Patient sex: M
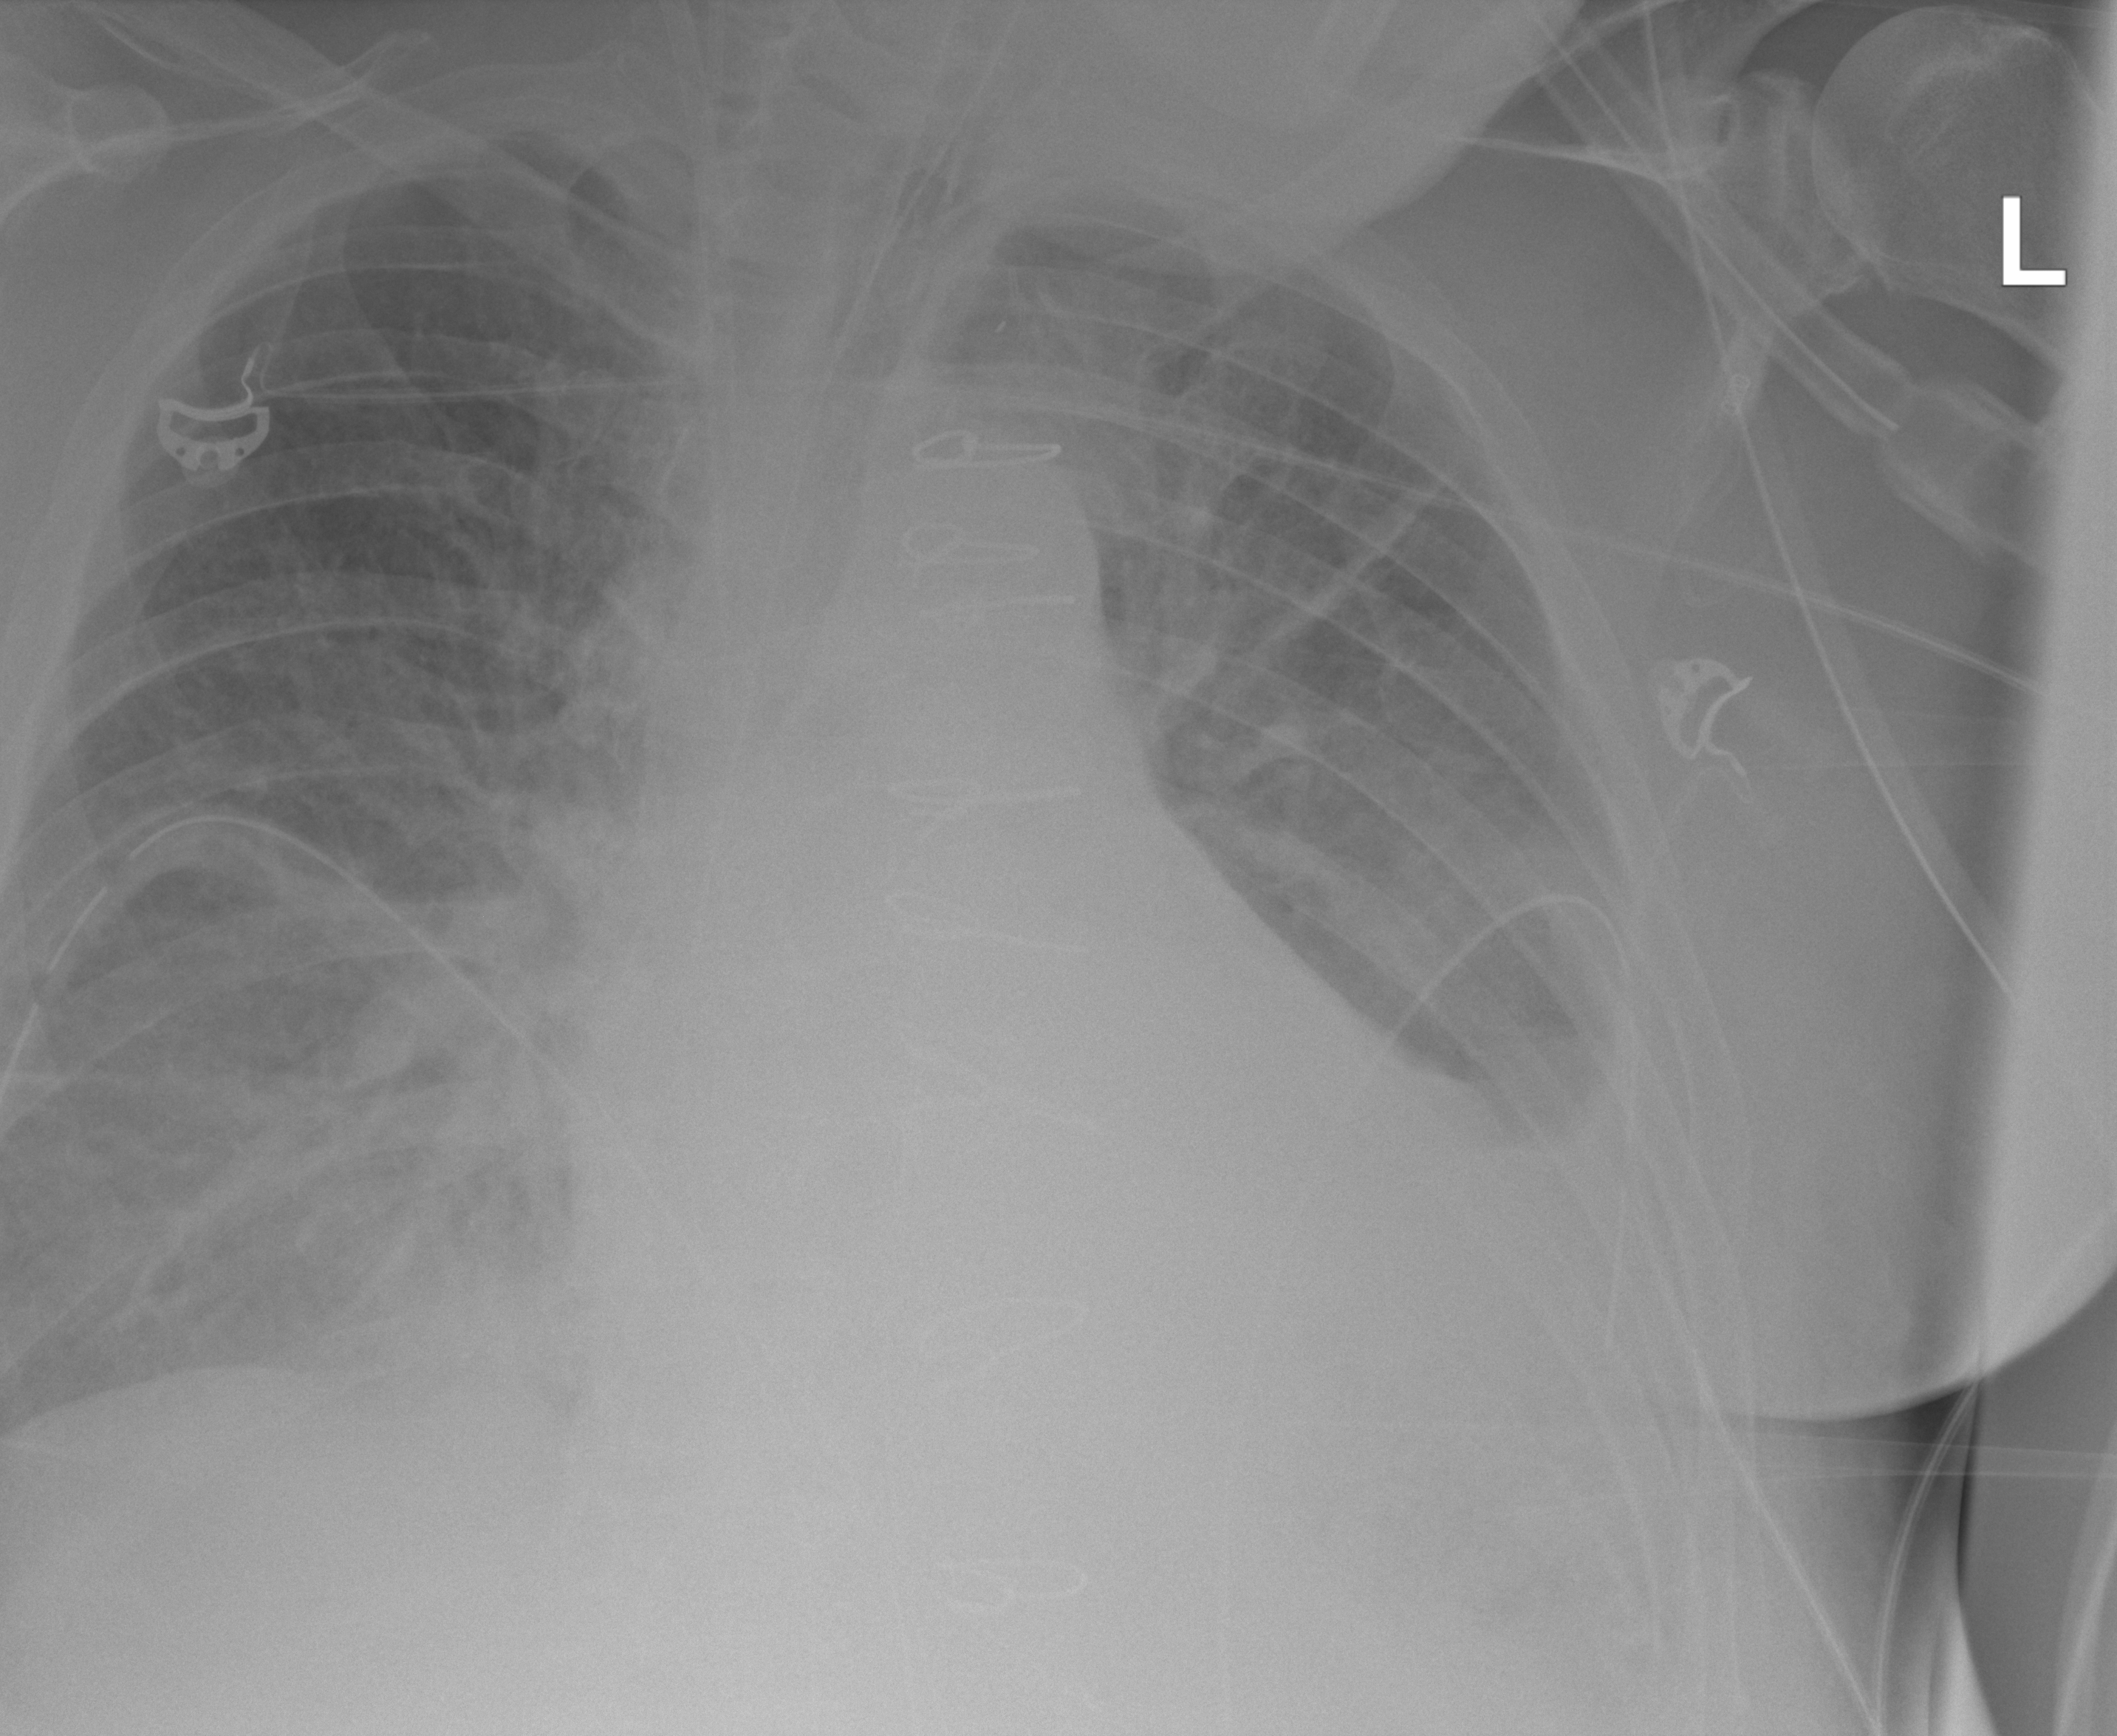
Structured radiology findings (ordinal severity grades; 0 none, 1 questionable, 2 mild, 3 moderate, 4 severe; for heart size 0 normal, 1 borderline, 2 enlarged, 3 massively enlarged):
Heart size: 2
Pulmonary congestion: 2
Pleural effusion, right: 2
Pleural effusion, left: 3
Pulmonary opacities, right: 2
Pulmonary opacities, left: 1
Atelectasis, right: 0
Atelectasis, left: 3